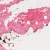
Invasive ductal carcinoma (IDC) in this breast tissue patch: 0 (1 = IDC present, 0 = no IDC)